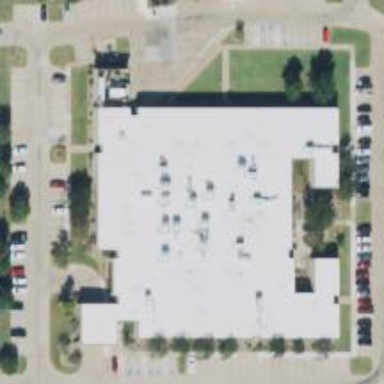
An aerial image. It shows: Clinic building providing healthcare services.